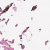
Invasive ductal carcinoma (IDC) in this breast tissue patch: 0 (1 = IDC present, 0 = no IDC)